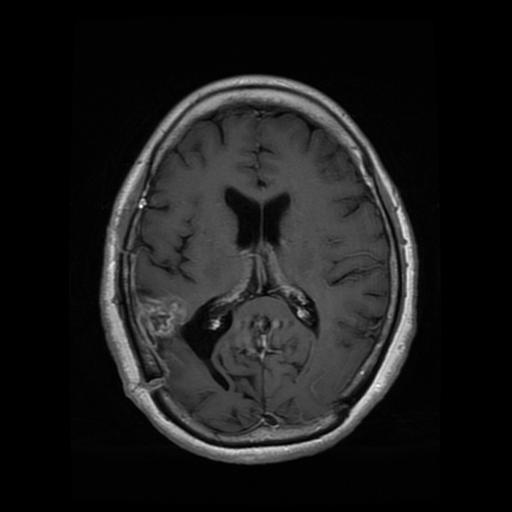
Label: glioma